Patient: sex M, age 45
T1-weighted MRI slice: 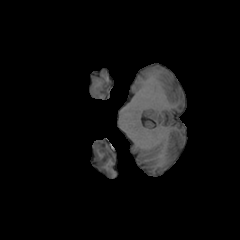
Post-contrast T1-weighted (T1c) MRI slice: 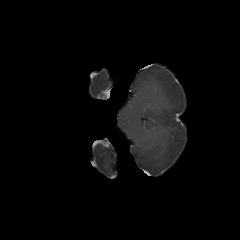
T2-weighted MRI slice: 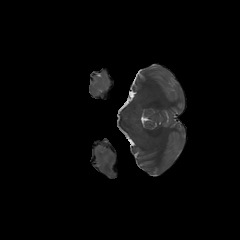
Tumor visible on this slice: no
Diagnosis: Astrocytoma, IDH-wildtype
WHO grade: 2